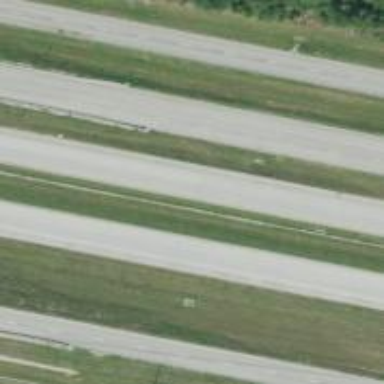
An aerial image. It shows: Motorway.